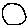
Label: circle